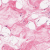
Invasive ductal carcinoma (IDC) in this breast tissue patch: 0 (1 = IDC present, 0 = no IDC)